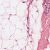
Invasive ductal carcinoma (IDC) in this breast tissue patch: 0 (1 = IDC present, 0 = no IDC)